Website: bh-photo
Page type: store-pickup
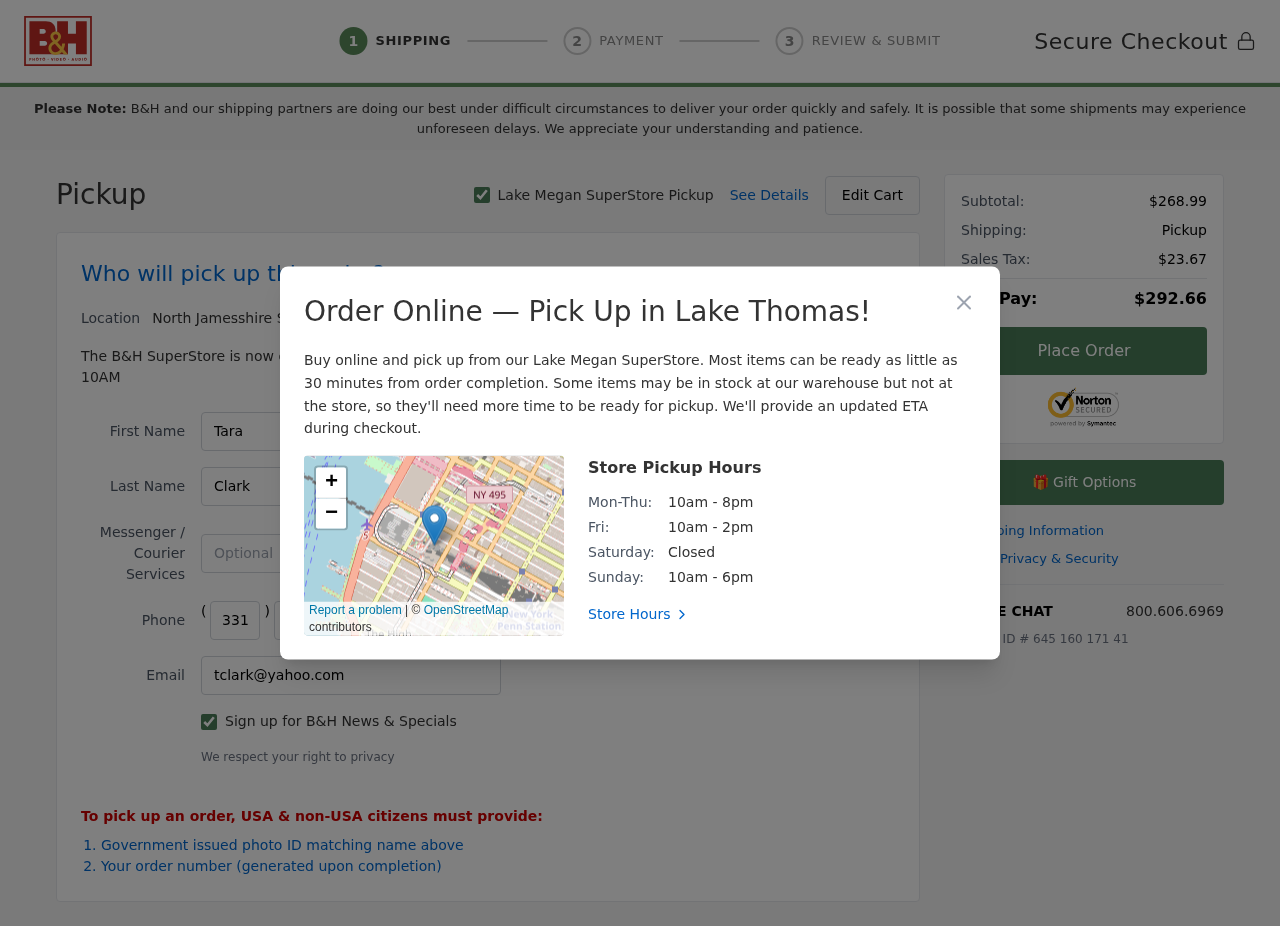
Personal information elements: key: PII_CITY
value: Lake Megan
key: PII_CITY2
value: North Jamesshire
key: PII_CITY3
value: Lake Thomas
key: PII_EMAIL
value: tclark@yahoo.com
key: PII_FIRSTNAME
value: Tara
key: PII_LASTNAME
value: Clark
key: PII_PHONE_AREA
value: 331
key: PII_PHONE_PREFIX
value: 739
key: PII_PHONE_SUFFIX
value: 7046
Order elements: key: ORDER_SUBTOTAL
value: $268.99
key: ORDER_TAX
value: $23.67
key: ORDER_TOTAL
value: $292.66
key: ORDER_ID
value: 645 160 171 41